Question: I am implementing a marching cubes algorithm generally based on the implementation of <URL> with some major adjustments:
- - -
Basically I changed nearly 80% of his code. My resulting mesh has some ugly terrasses and I am not sure how to avoid them. I assumed that using floating points for the scalar field would do the job. Is this a common effect? How can you avoid it?

calculating the vertex positions on the edges. (cell.val[p1] contains the scalar value for the given vertex):
'''
//if there is an intersection on this edge
if (cell.iEdgeFlags & (1 << iEdge))
{
const int* edge = a2iEdgeConnection[iEdge];
int p1 = edge[0];
int p2 = edge[1];
//find the approx intersection point by linear interpolation between the two edges and the density value
float length = cell.val[p1] / (cell.val[p2] + cell.val[p1]);
asEdgeVertex[iEdge] = cell.p[p1] + length * (cell.p[p2] - cell.p[p1]);
}
'''
You can find the complete sourcecode here: <URL>
I use Ogre3D as library for this example.
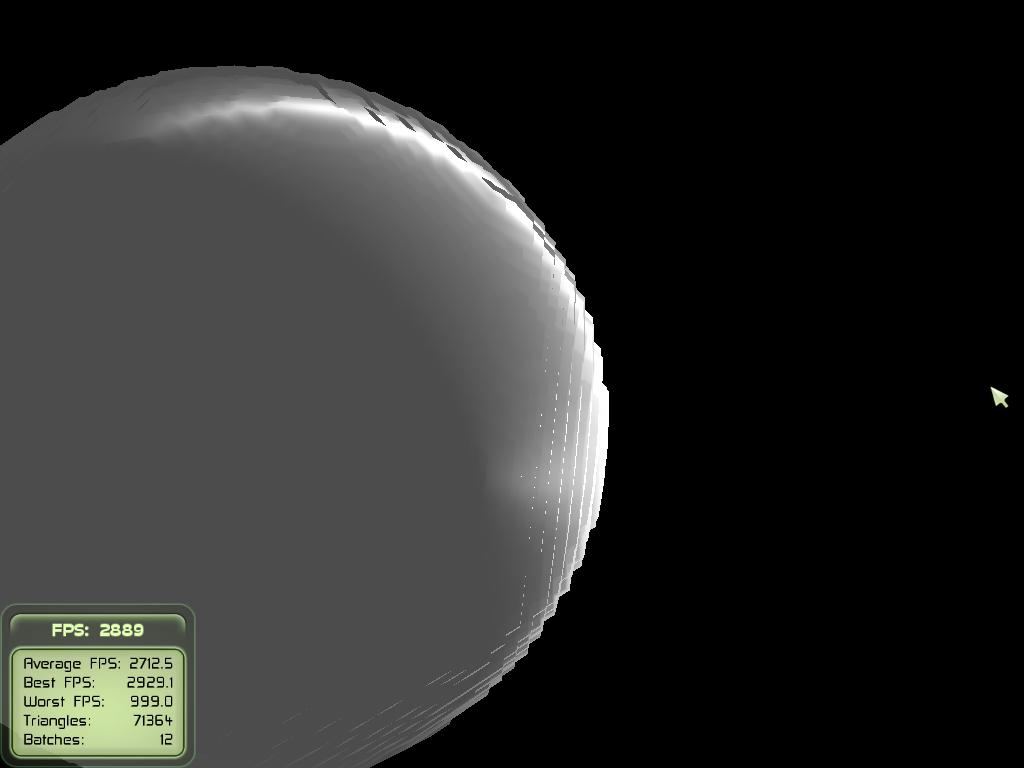
Answer: As Andy Newmann said, the devil was in the linear interpolation. Correct is:
'''
float offset;
float delta = cell.val[p2] - cell.val[p1];
if (delta == 0) offset = 0.5;
else offset = (mTargetValue - cell.val[p1]) / delta;
asEdgeVertex[iEdge] = cell.p[p1] + offset* (cell.p[p2] - cell.p[p1]);
'''